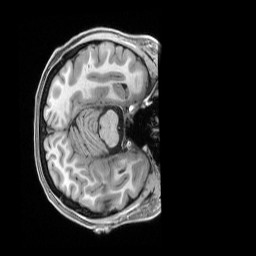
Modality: T1w
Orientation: axial
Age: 26
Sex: female
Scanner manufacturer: siemens
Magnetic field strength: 3 T
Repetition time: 2.5 s
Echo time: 0.00296 s